Question: I want to make a dialog pop up when i click on a table row, but it doesnt work.(primefaces components p:dataTable and p:dialog) Also it looks like the selectioMode doesnt work correctly. Why is this happening?
The JSF page:
'''
<!DOCTYPE html PUBLIC "-//W3C//DTD XHTML 1.0 Transitional//EN"
"http://www.w3.org/TR/xhtml1/DTD/xhtml1-transitional.dtd">
<html xmlns="http://www.w3.org/1999/xhtml"
xmlns:ui="http://java.sun.com/jsf/facelets"
xmlns:h="http://java.sun.com/jsf/html"
xmlns:f="http://java.sun.com/jsf/core"
xmlns:t="http://myfaces.apache.org/tomahawk"
xmlns:p="http://primefaces.prime.com.tr/ui">
<ui:composition template="WEB-INF/templates/BasicTemplate.xhtml">
<ui:define name="resultsForm2">
<h:form enctype="multipart/form-data">
<p:dataTable var="garbage" value="#{resultsController.allGarbage}" dynamic="true" paginator="true" paginatorPosition="bottom" rows="10"
paginatorTemplate="{CurrentPageReport} {FirstPageLink} {PreviousPageLink} {PageLinks} {NextPageLink} {LastPageLink} {RowsPerPageDropdown}"
rowsPerPageTemplate="5,10,15" selection="#{resultsController.selectedGarbage}" selectionMode="single"
onRowSelectStart="fileDialog.show()">
<p:column>
<h:outputText value="#{garbage.filename}"/>
</p:column>
</p:dataTable>
</h:form>
<p:dialog widgetVar="fileDialog">
<h:outputText value="Dialog open"/>
</p:dialog>
</ui:define>
</ui:composition>
</html>
'''
Here the managed bean:
'''
@ManagedBean
@ViewScoped
public class ResultsController implements Serializable{
@EJB
private ISearchEJB searchEJB;
private Garbage garbage;
private List<Garbage> allGarbage;
private Garbage selectedGarbage;
public List<Garbage> getAllGarbage() {
allGarbage = new ArrayList<Garbage>();
for(Garbage g :searchEJB.findAllGarbage()) {
allGarbage.add(g);
}
return allGarbage;
}
public void setAllGarbage(List<Garbage> allGarbage) {
this.allGarbage = allGarbage;
}
public Garbage getGarbage() {
return garbage;
}
public void setGarbage(Garbage garbage) {
this.garbage = garbage;
}
public void onRowSelect(SelectEvent event){
garbage = (Garbage)event.getObject();
}
public Garbage getSelectedGarbage() {
return selectedGarbage;
}
public void setSelectedGarbage(Garbage selectedGarbage) {
this.selectedGarbage = selectedGarbage;
}
'''
Also notice that in the output i can see the values but when i click on a row it gets colored but no dialog pops up(Also i looks like i can click on more than one row, that is not supposed to be like that since i use selectionMode="single"):

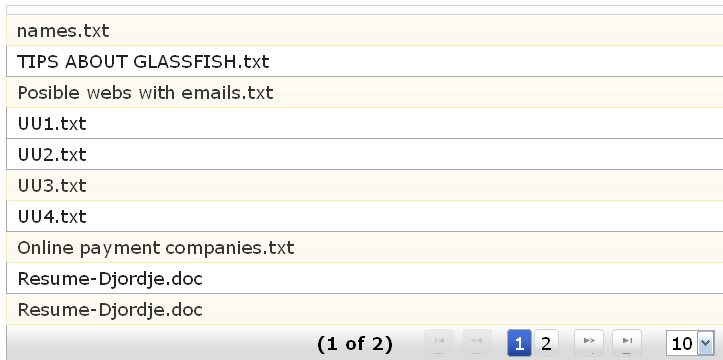
Answer: Did you have a look at this?
<URL>
You can use a button in the footer of the dataTable for dispatching an Action.
You have to set the dialog to visible by processing the Action.
Hope this helps a bit.